Question: I am in need to create a custom 'UICollectionViewCell' with a curved side.
Please look at the image below

This image consists of two cells.
Please tell me how to make a custom 'UICollectionViewCell' with a curved side, as shown in the image above.
Thanks
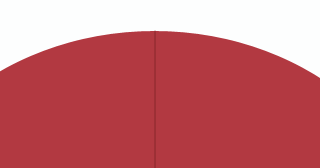
Answer: I have found an another solution for it, Instead of adding shape layer to each 'UICollectionViewCell', I have added the shape layer to the whole 'UICollectionView' by using '[UIBezierPath bezierPathWithArcCenter:radius:startAngle:endAngle:clockwise:]'.
I have used the code mentioned below
'''
-(UICollectionView *)roundCornersOnView:(UICollectionView *)view{
UICollectionView *roundedView = view;
UIBezierPath *maskPath ;
maskPath=[UIBezierPath bezierPathWithArcCenter:CGPointMake(160, 350) radius:350 startAngle:0 endAngle:1.5708 clockwise:NO];
CAShapeLayer *maskLayer = [CAShapeLayer layer];
maskLayer.frame = roundedView.bounds;
maskLayer.path = maskPath.CGPath;
roundedView.layer.mask = maskLayer;
return roundedView;
}
'''